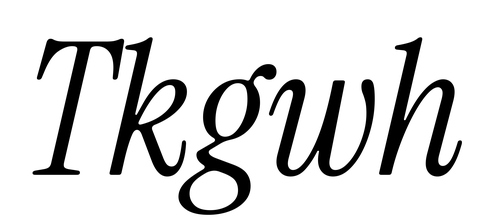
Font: InstrumentSerif-Italic